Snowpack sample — Buffalo Mountain, Silverthorne, Colorado, USA (1/25/25, 10:11 AM MST)
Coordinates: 39.6222, -106.1139
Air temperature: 22 °F
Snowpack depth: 110 cm
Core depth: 10 cm
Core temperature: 46.4 °F
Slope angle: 12°, slope face: 102°
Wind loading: high
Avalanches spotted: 0
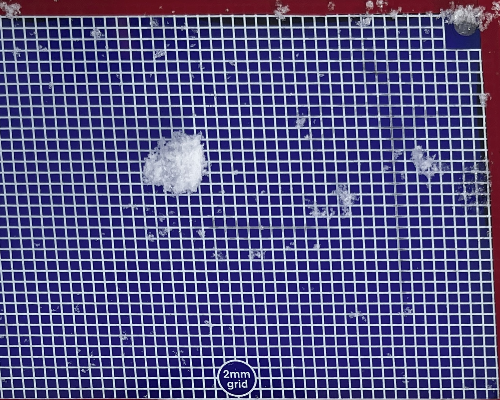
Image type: profile
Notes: No avalanches nearby, collected on the outskirts of a fire break 15 meters from the treeline, on way to Buffalo and Red Mountain